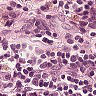
Metastatic tissue present: no